Question: I have a graph like this:

As part of a homework assignment I want to find the triangle '(1->2->5)'. I have no idea how to find this.
In my case, I defined my graph:
'''
type Graph = (Int, Int -> Int -> Bool)
g 2 3 = True
g 3 2 = True
g 1 2 = True
g 2 1 = True
g 1 1 = True
g n m = False
'''
## Answer to 2 comment.
I did this and it works, I think.
'''
triangles :: [(Int, Int, Int)]
triangles = [(x, y, z) | x <- [1..3], y <- [1..x], z <- [1..y], isTriangle (x, y, z)]
isTriangle :: (Int, Int, Int) -> Bool
isTriangle (x, y, z) = g x y && g y z && g x z
'''
I removed '(_,g)' and '(n,g)' (I dont understand why we need them :)
I call 'trinagles' and it return '(1,1,1) (2,1,1)' (in my case). Is it right?
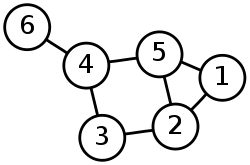
Answer: I guess the first Int of Graph is a bound for your nodes (like, 6 if the nodes are in '[1..6]').
Therefore, you would like a function that returns the triangles of a graph, so the type might be:
'''
triangles :: Graph -> [(Int, Int, Int)]
'''
Now, a triangle exists whenever, for 3 nodes, say 'x' 'y' and 'z', all the combinations return 'True' through 'g'.
So, you might want to consider generating all these combinations (possibly avoiding the ones that are equivalent via re-ordering), and filter out only those that validate the criterion:
'''
isTriangle :: Graph -> (Int, Int, Int) -> Bool
isTriangle (_, g) (x, y, z) == g x y && g y z && g x z
'''
For this, you could use a <URL> -> [a] -> [a]'
---
Answer to your first comment:
First, you would need to implement the 'triangles' function, which is the reason of the error. But, as you have done in 'test', you could simply generate these triangles on the fly.
Now, you wrote:
'''
test = filter (isTriangle) [(x,y,z) | x <- [1..3], y <- [1..3], z <- [1..3]]
'''
Two things about this:
- 'isTriangle''isTriangle'- Second, you are going to obtain a lot of duplicates, and if you want, you can prevent this by not generating them in the first place:'''
test = filter (isTriangle) [(x,y,z) | x <- [1..3], y <- [1..x], z <- [1..y]]
'''
Alternatively, you can dismiss the 'filter' function by providing a guard in the list comprehension syntax, as this:
'''
[(x, y, z) | x <- [1..3], y <- [1..x], z <- [1..y], isTriangle yourGraph (x, y, z)]
'''
Now, I'll let you go on with the details. You will want to make this a function that takes a graph, and to replace this '3' by the number of nodes in the graph, and yourGraph by said graph.
Since you chose to use list comprehension, forget about the generating function that I wrote about earlier, its purpose was just to generate input for 'filter', but with the list comprehension approach you won't necessarily need it.
---
Answer to your second comment:
You want to write a function:
'''
triangles :: Graph -> [(Int, Int, Int)]
triangles (n, g) = [(x, y, z) | ...]
'''
The '...' are to be replaced with the correct things, from earlier (ranges for x, y and z, as well as the predicate isTriangle).
Alternatively, you can cut this in two functions:
'''
allTriangles :: Int -> [(Int, Int, Int)]
allTriangles n = [(x, y, z) | ...]
graphTriangles :: Graph -> [(Int, Int, Int)]
graphTriangles (n, g) = [t | t <- allTriangles n, isGraphTriangle t]
where isGraphTriangle (x, y, z) = ...
'''
This way, you could potentially reuse 'allTriangles' for something else. If you don't feel the need, you can stay with the one-shot big comprehension 'triangles', since it's a homework you probably won't build up on it.
I try not to fill all the '...' so that you can do it yourself and hopefully understand :)
---
Correcting your solution:
First, my mistake on the ranges, it should be 'x <- [1..n], y <- [x+1..n], z <- [y+1..n]' where 'n' denotes the number of nodes in your graph. This way, you only capture triples where 'x < y < z', which ensures that you only see one occurence of each set of three points.
Second, the reason why I put the graph as a parameter to the functions is that you might want to reuse the same function for another graph. By hardcoding 'g' and '6' in your functions, you make them really specific to the particular graph you described, but if you want to compute 'triangles' on a certain number of graphs, you do not want to write one function per graph!